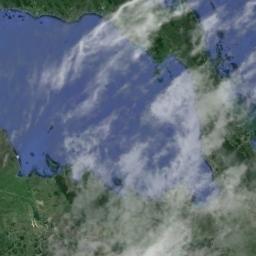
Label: cloud